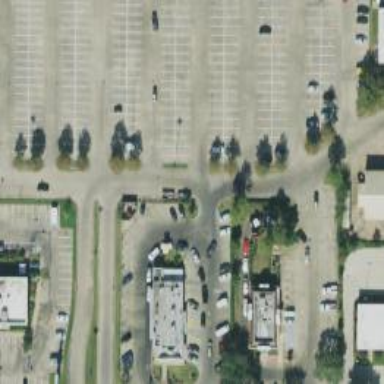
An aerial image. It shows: Parking space.